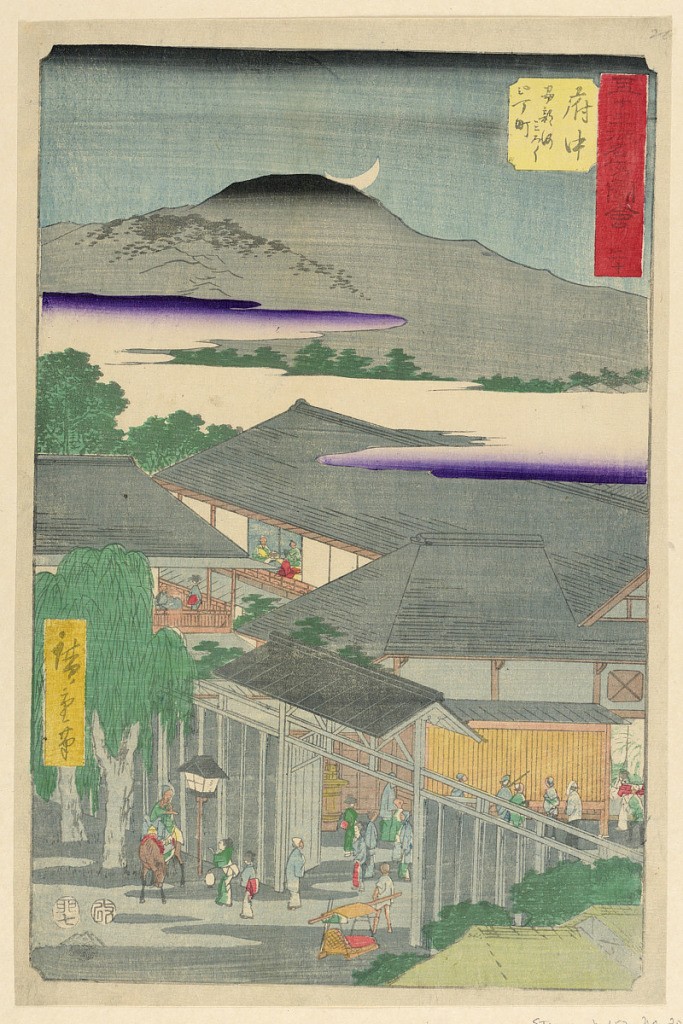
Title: Fuchu: The Second Block of the Miroku Quarter near the Abe River, no. 20 from the series Collection of Illustrations of Famous Places near the Fifty-Three Stations [Along the Tokaido]
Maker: Ando Hiroshige, Japanese, 1797–1858
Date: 1797-1858
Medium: Woodblock print in colored ink on paper
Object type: Print
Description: A night scene of colorfully adorned villagers contrasts the black rooftops. Located in the forefront, is a man on horseback greeted by two well-dressed women. Hiroshige illuminates the sharp geometric angles with scenes from the inside of restaurants. Beyond the village is a mountain with a crescent moon climbing behind. A low cloud highlighted with purple connects the landscape to the architecture.